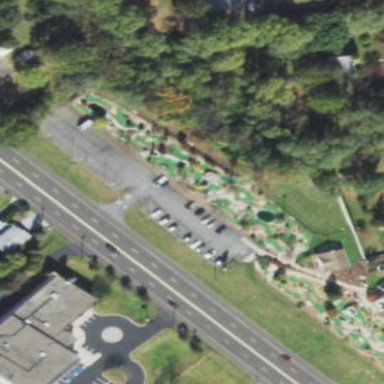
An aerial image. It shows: Miniature golf leisure land.